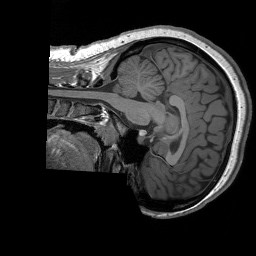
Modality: T1w
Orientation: sagittal
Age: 21
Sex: female
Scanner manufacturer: siemens
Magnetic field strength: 3 T
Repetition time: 1.9 s
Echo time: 0.00243 s